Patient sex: M
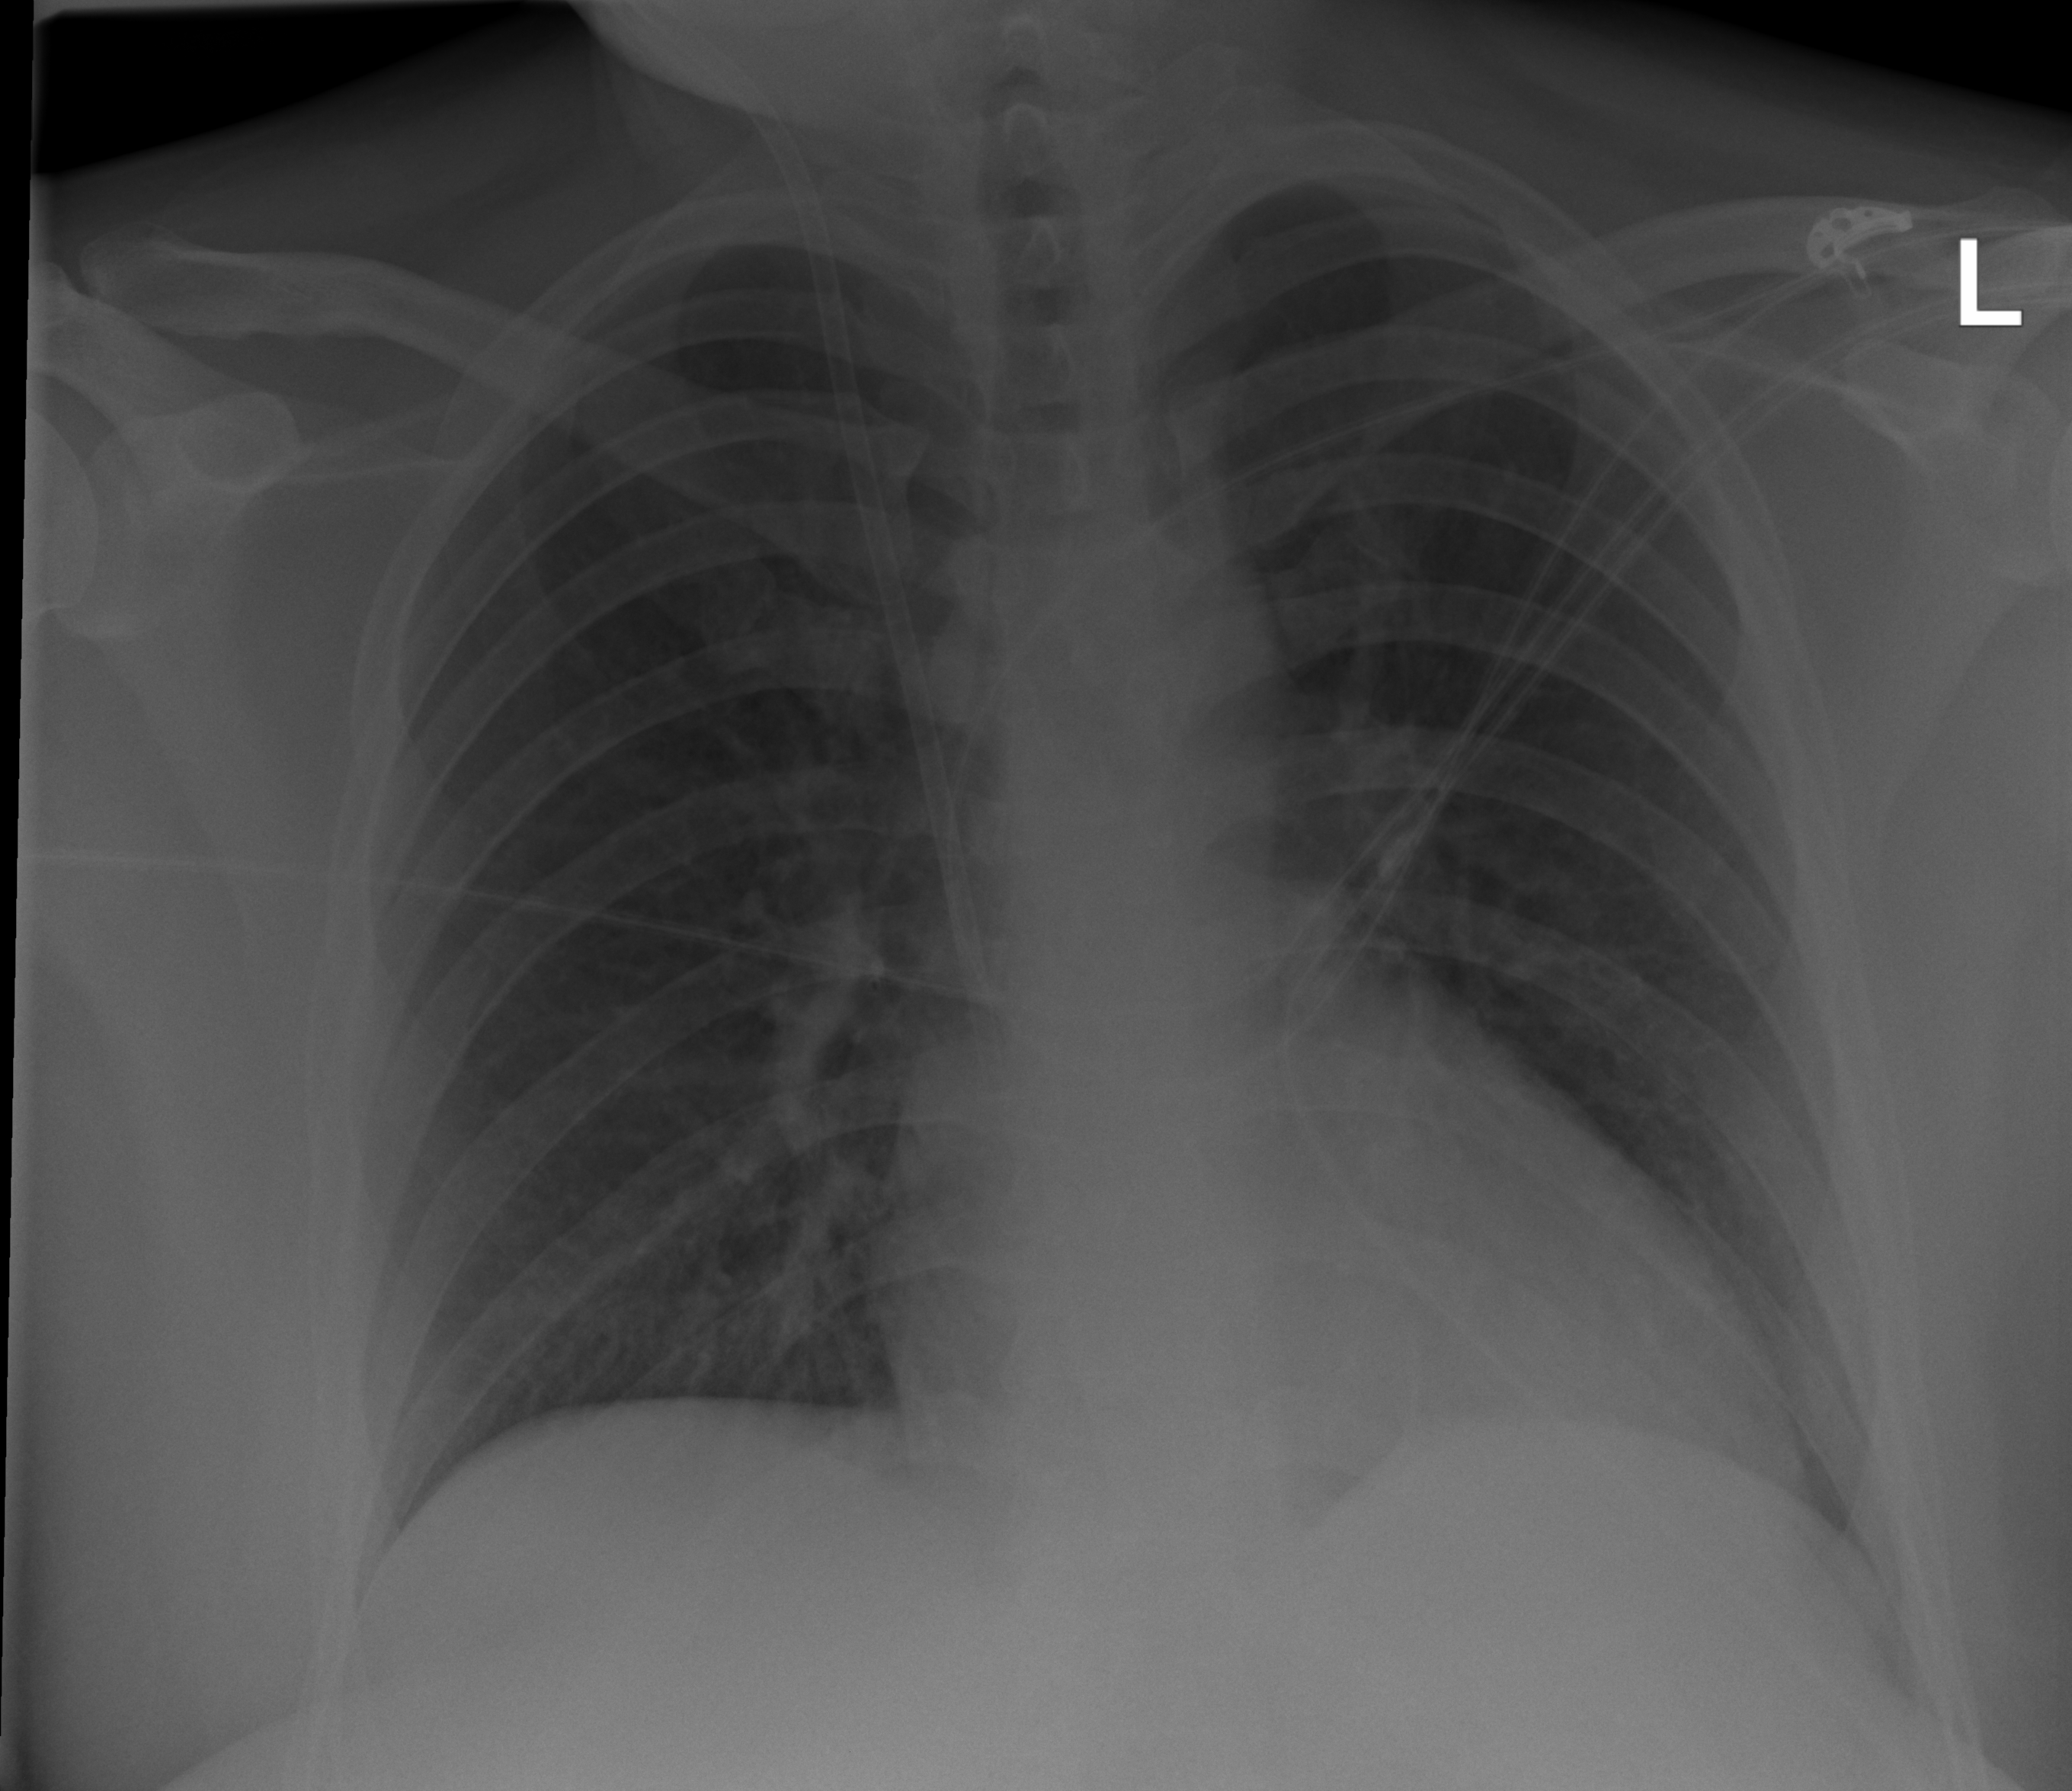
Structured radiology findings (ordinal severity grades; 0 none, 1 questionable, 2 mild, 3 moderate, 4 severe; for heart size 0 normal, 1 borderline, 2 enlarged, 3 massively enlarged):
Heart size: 0
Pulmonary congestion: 1
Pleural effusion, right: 0
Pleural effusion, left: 0
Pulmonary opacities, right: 0
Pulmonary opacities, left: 0
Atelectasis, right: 0
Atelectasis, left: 0